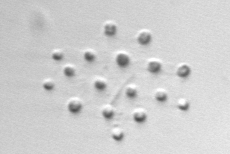
Label: Parvicorbicula_socialis